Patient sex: F
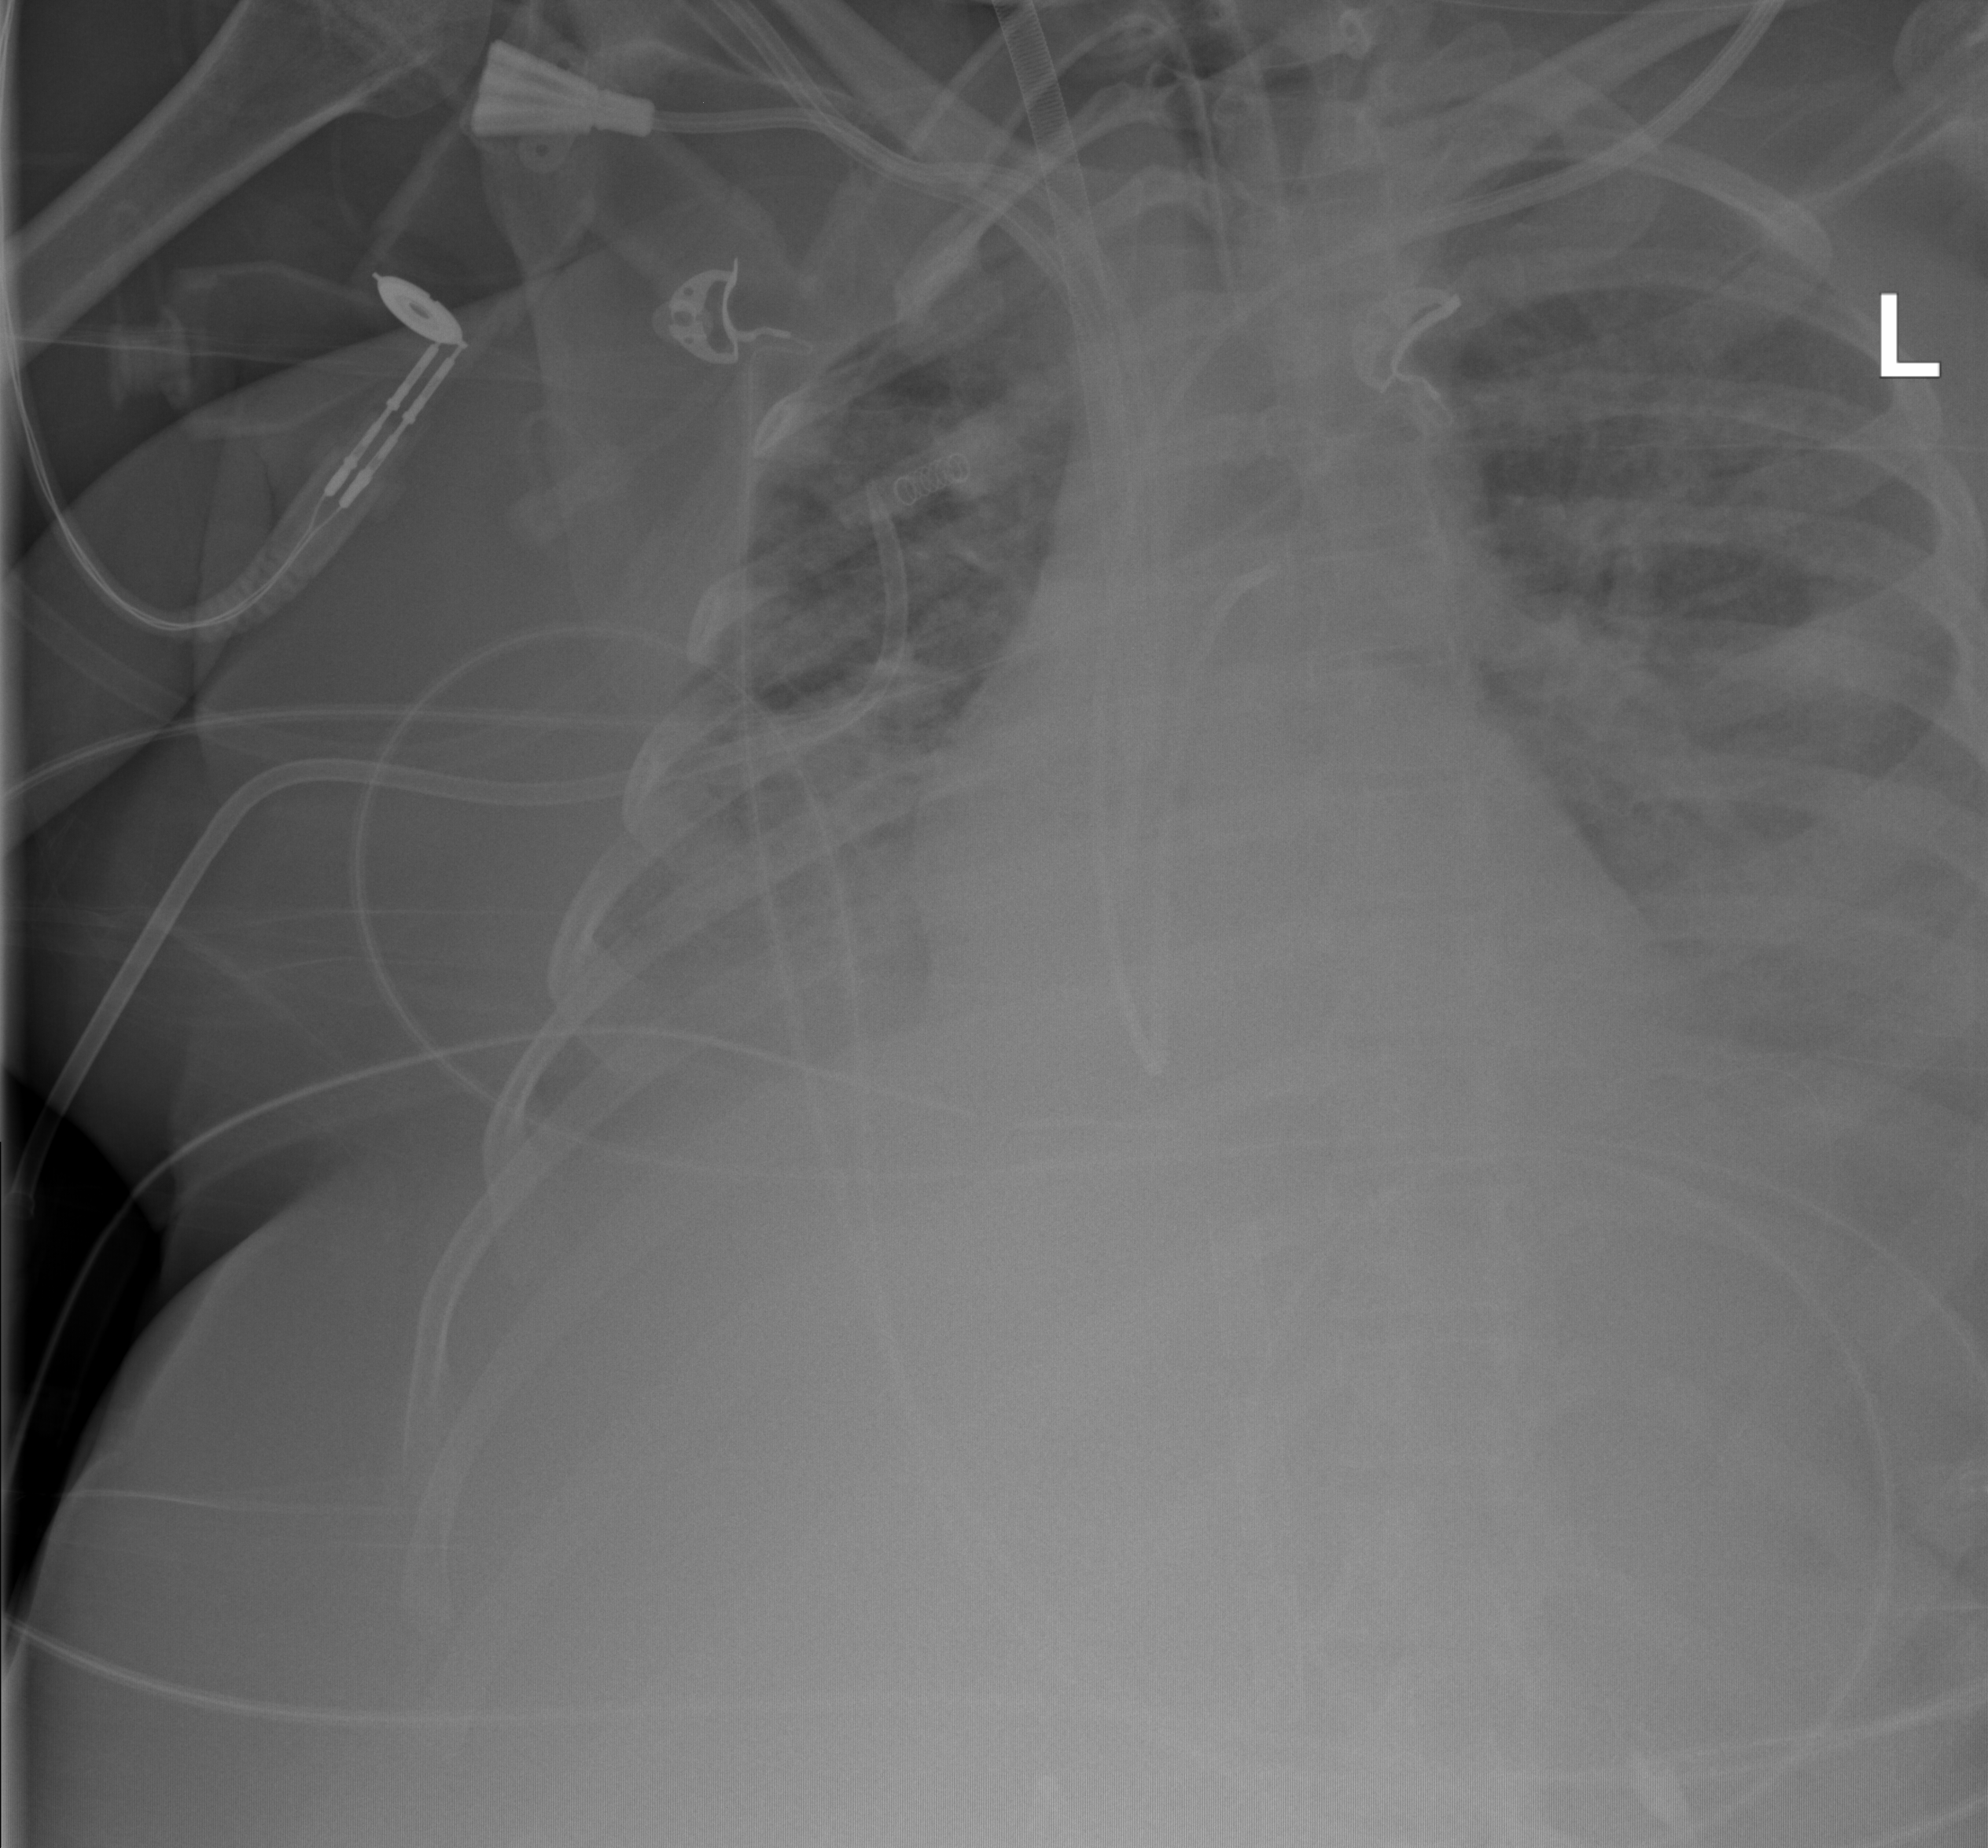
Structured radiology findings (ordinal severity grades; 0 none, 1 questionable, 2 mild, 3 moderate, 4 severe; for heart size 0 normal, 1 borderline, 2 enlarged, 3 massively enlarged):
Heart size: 0
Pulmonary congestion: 0
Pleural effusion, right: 3
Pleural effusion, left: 3
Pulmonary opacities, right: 3
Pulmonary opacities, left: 3
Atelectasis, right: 3
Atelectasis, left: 3